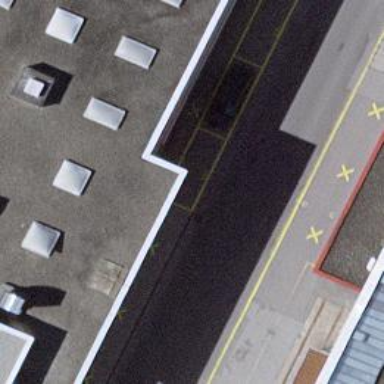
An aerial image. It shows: View of roof of building.